Current action and preconditions to check: trajectory_clear

Your task: For each precondition in the list above, predict whether it will hold at this action.

Consider the current scene as observed from the mobile robot's camera, and analyze the predicted future states of all dynamic agents (e.g., people, animals, vehicles, or any moving entities) within the NEXT SECOND.

IMPORTANT: Only answer "very likely" if you are absolutely certain—based on strong, clear evidence—that a dynamic agent will violate the precondition in the predicted future state. Do NOT answer "very likely" for unlikely, ambiguous, or low-probability risks.

Ask yourself for each precondition: Is there a high probability, with clear and convincing evidence, that the predicted future states of any dynamic agent will interfere with the predicted future state of the currently executing action within the NEXT SECOND, causing that precondition to fail?

Assess the risk level based on these predictions. Use "likely" or "very likely" if motions create a clear risk of interference.

Use "neutral" or "improbable" if agents are nearby but their predicted paths are clearly diverging or non-conflicting.

Failure Risk Categories: "very improbable", "improbable", "neutral", "likely", "very likely"

Answer Format: Output ONLY the probability_of_failure value from these categories: "very improbable", "improbable", "neutral", "likely", "very likely"

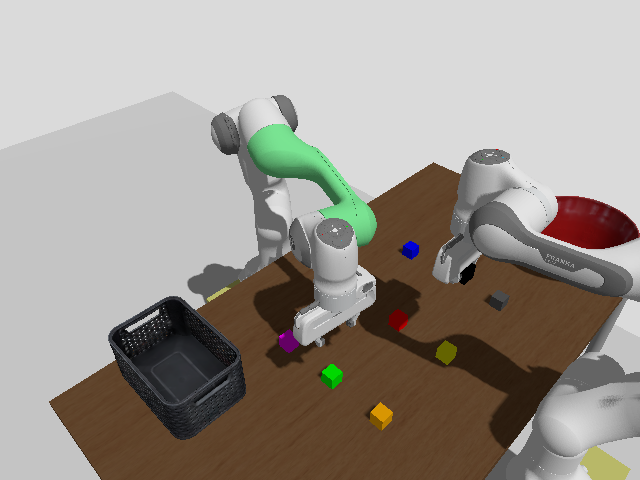

Answer: improbable